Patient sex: F
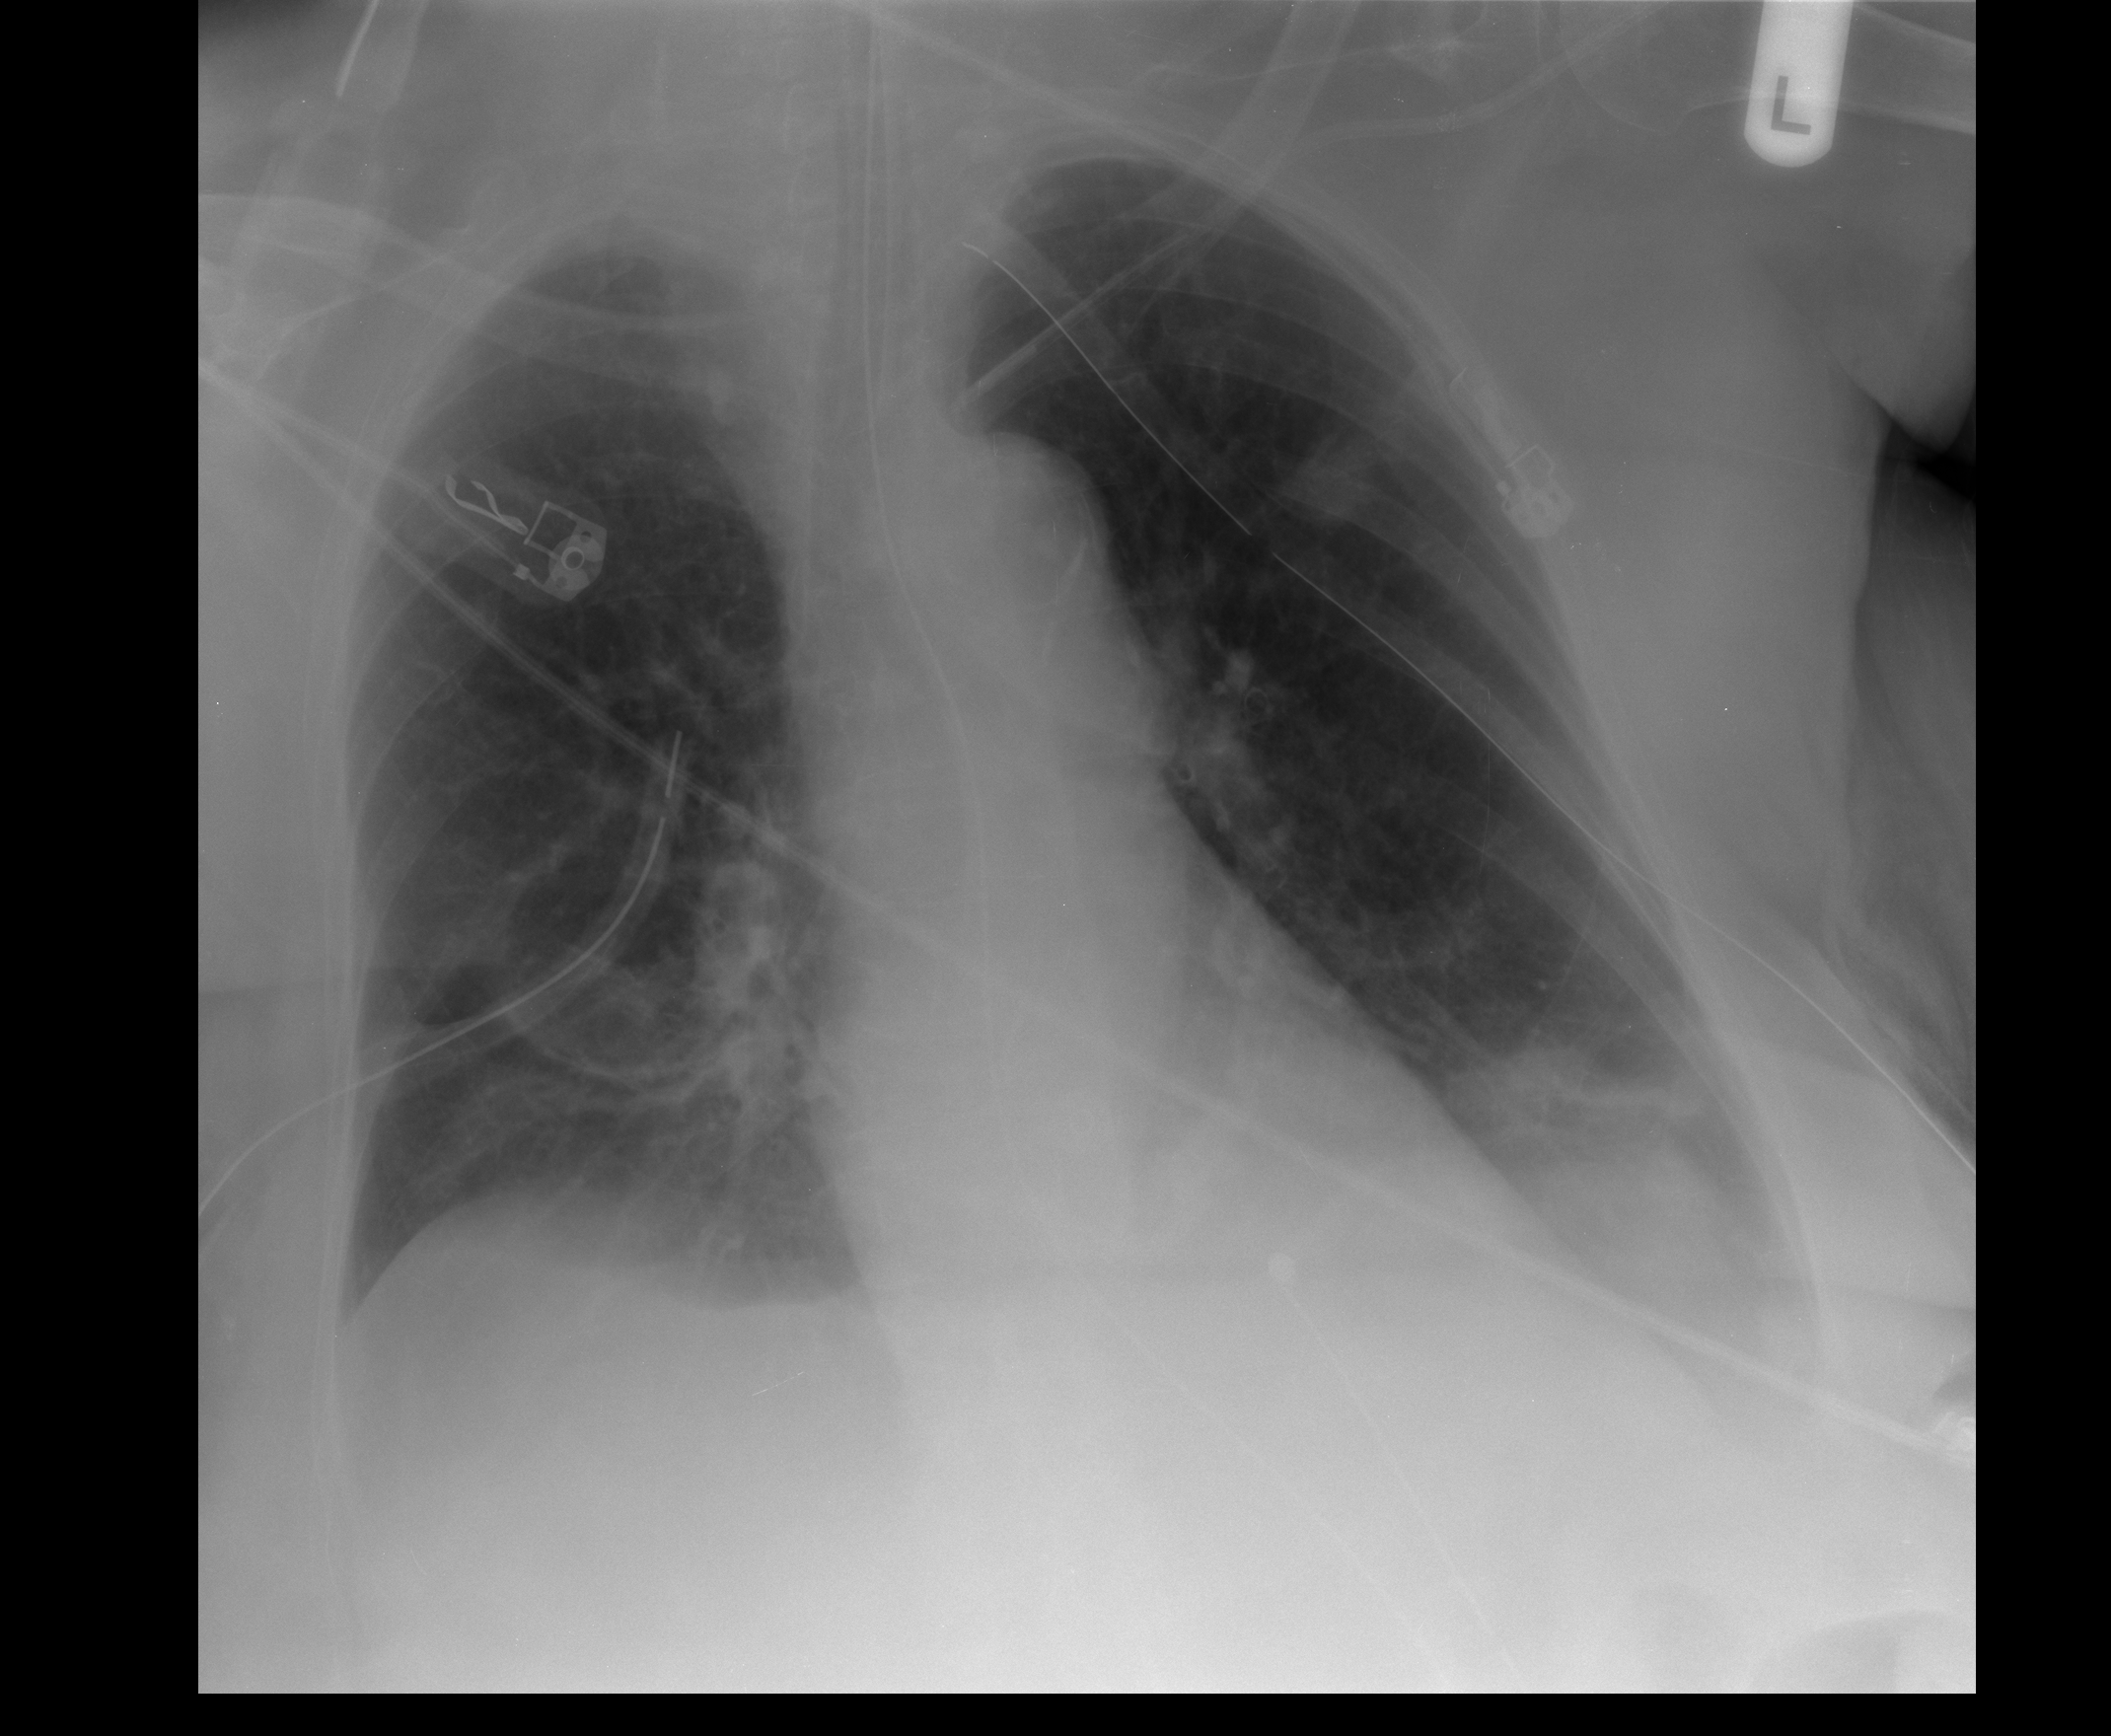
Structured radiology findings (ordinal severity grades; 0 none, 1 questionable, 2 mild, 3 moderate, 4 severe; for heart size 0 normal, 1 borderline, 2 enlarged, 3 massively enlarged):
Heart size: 0
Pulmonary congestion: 0
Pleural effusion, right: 0
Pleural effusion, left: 1
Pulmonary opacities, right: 0
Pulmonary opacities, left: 0
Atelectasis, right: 2
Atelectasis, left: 2